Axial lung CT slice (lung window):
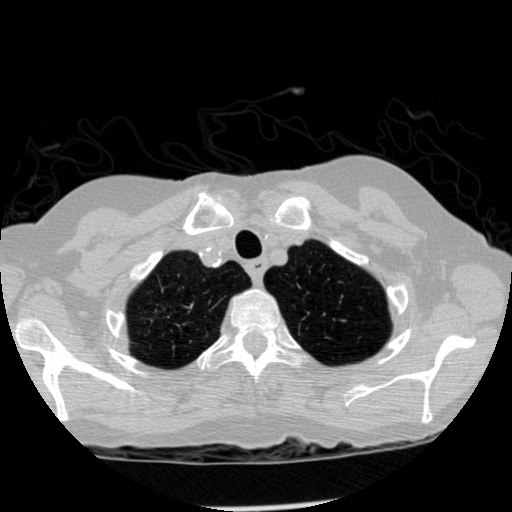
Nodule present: no